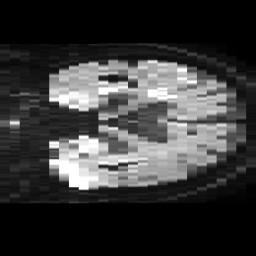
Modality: TRACE
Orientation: coronal
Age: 79
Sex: male
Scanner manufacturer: philips
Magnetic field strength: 3 T
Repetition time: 4.686 s
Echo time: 0.07459 s